Question: How can I clone this behaviour (iOS) on an Android-App?

Technically its definitly possible as I have an app by my own on my Androidphone - its an Email-App with a very similiar indicator on the Icon. (shows the number of unread Emails)
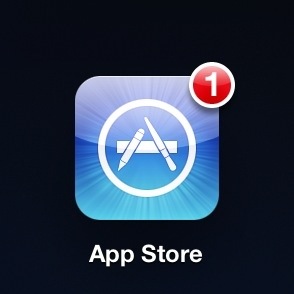
Answer: If you are referring to doing this on the home screen, that is an <URL>.